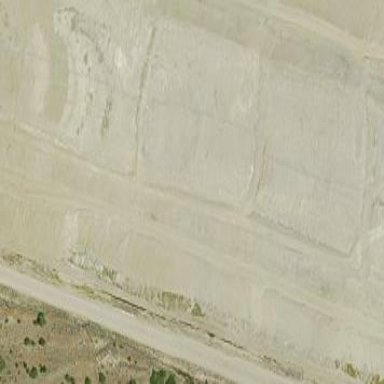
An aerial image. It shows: Man-made tailings pond.